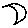
Label: moon